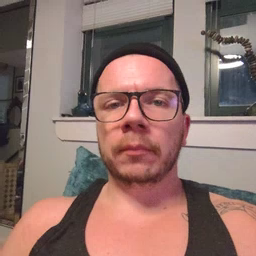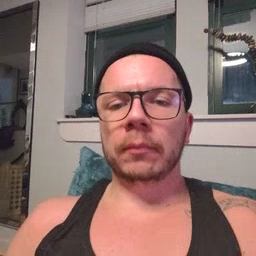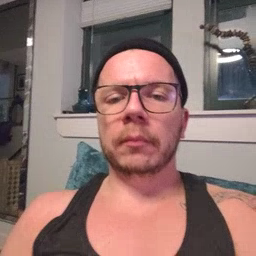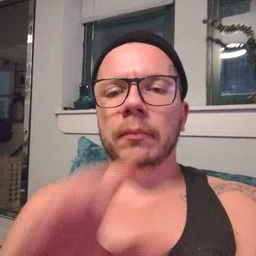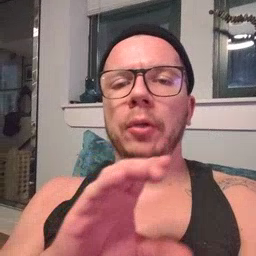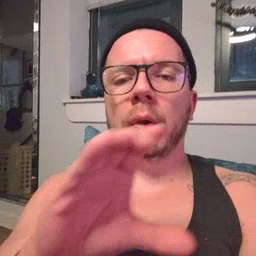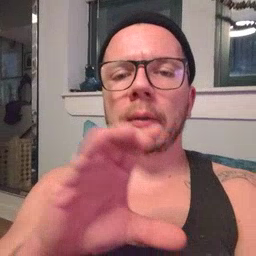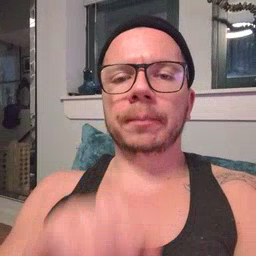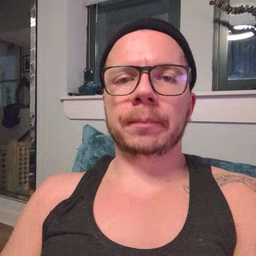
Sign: chocolate